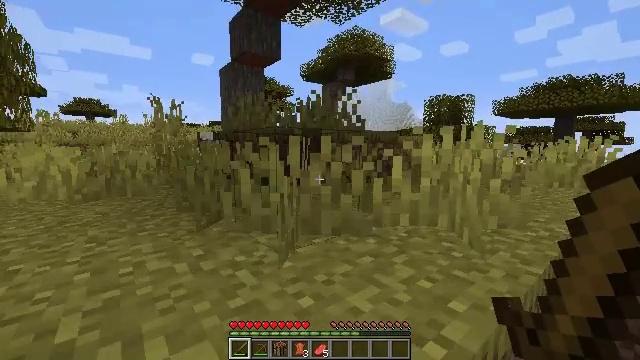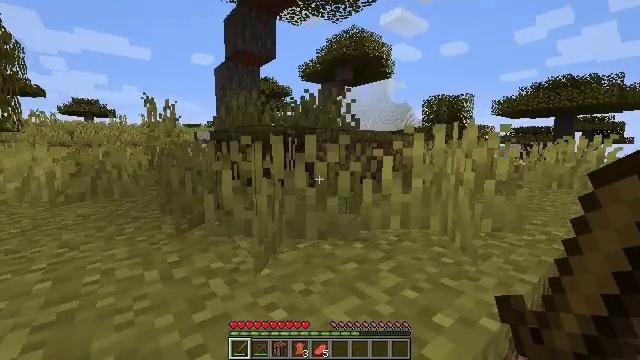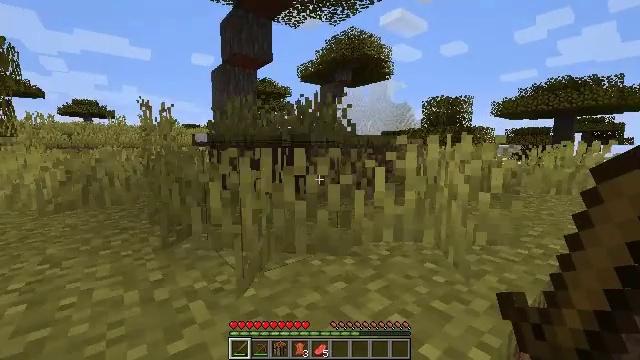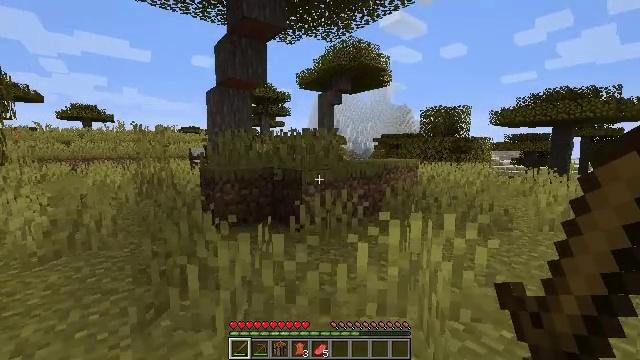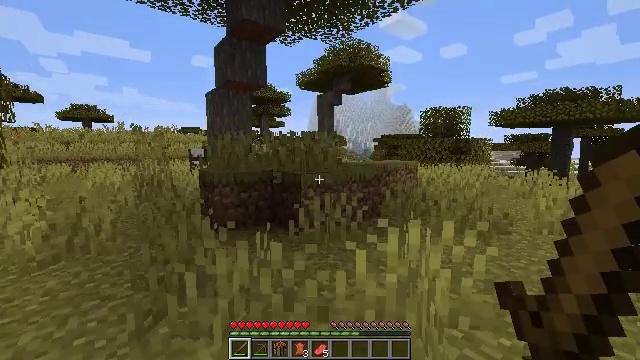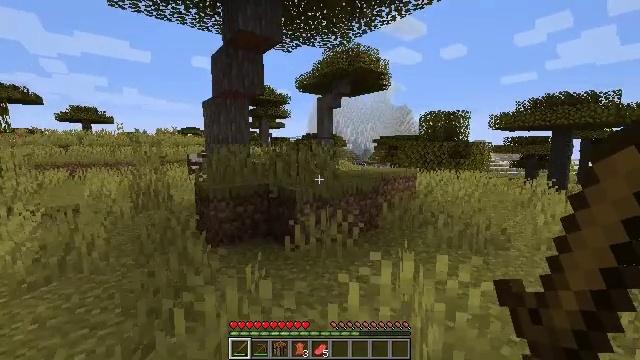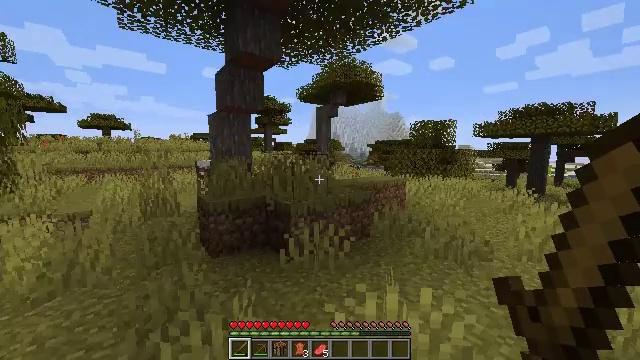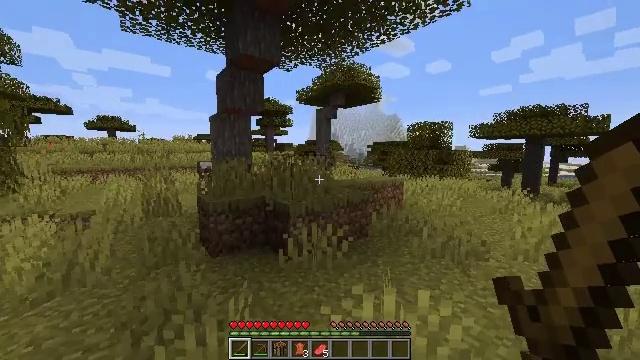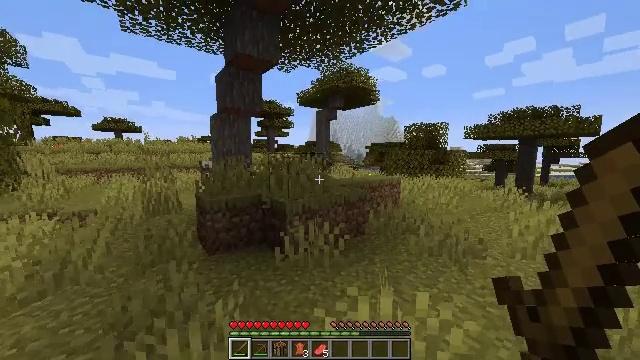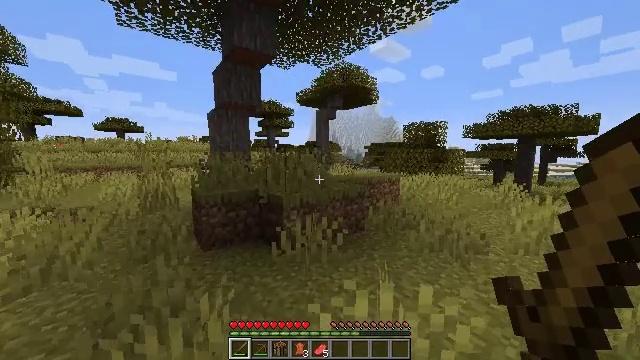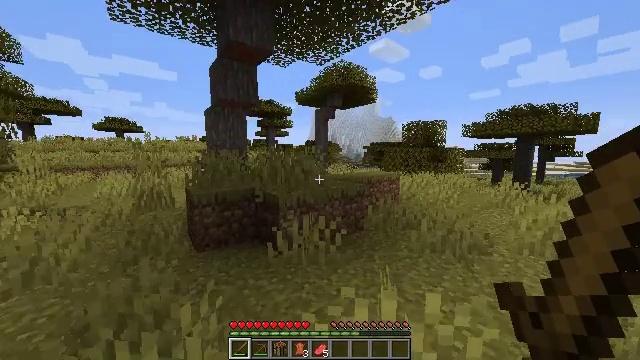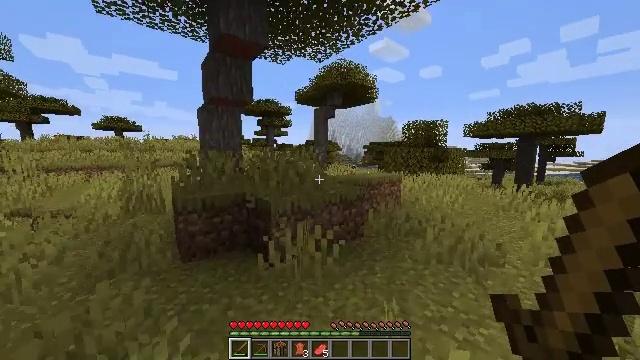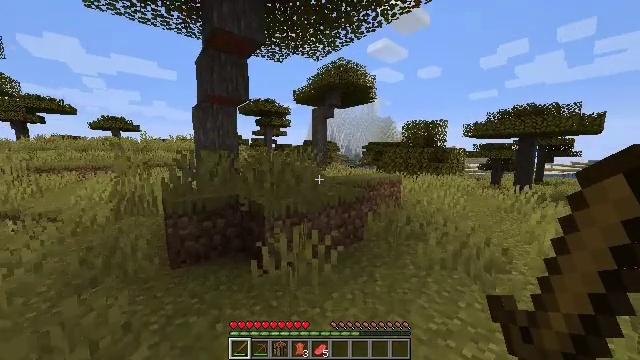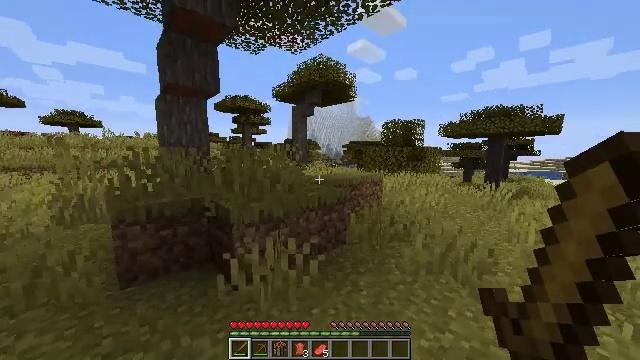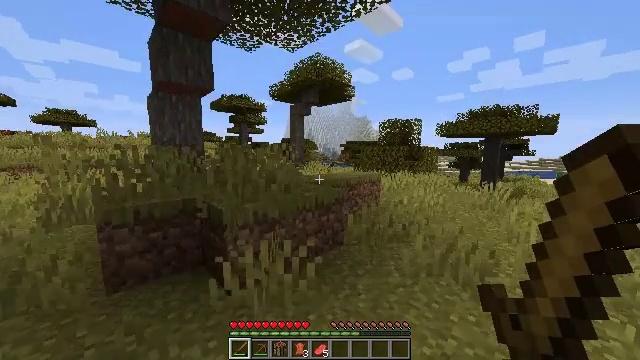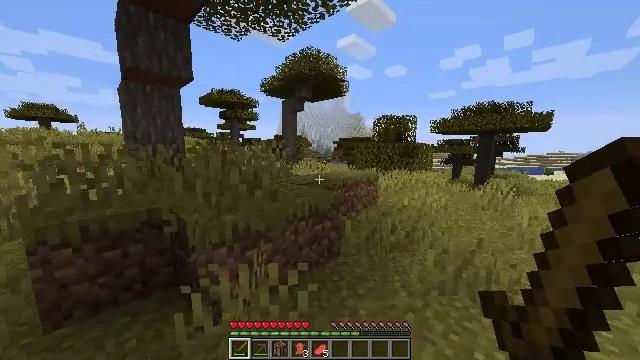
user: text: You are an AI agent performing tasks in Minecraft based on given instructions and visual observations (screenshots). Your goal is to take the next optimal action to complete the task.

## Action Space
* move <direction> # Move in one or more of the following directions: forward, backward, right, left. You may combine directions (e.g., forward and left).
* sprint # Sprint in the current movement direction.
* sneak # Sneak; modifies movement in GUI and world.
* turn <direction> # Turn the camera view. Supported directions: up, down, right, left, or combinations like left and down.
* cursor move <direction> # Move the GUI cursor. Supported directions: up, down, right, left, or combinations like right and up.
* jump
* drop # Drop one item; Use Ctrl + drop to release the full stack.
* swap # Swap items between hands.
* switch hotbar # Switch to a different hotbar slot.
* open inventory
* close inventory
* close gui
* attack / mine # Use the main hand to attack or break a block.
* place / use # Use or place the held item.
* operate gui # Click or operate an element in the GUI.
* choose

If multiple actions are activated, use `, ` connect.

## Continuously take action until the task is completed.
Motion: motion action
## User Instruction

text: Break the sugar cane.
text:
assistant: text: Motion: move forward, sprint
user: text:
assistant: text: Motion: move forward, sprint, jump
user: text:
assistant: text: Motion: move forward, sprint, jump
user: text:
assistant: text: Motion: move forward, sprint, jump
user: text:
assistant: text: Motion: move forward, sprint, jump
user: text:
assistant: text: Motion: move forward, sprint, jump
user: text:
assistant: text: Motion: move forward, sprint
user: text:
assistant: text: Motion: move forward, sprint
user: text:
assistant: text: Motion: move forward, sprint
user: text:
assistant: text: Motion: move forward, sprint
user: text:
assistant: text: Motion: move forward, sprint
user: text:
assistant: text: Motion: move forward, sprint
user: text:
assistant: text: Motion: move forward, sprint, turn right
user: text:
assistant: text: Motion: move forward, sprint
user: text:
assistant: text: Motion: move forward, sprint, turn right
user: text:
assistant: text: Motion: move forward, sprint, turn right
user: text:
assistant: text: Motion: move forward, sprint
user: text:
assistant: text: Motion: move forward, sprint
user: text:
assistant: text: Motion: move forward, sprint
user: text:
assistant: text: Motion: move forward, sprint
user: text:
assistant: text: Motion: move forward, sprint
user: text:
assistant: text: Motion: move forward, sprint, turn right and down
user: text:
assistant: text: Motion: move forward, sprint, turn right and down
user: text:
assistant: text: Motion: move forward, sprint, turn right
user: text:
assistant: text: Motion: move forward, sprint
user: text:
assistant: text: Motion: move forward, sprint
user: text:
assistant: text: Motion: move forward, sprint, turn right and up
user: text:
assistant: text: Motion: move forward, sprint
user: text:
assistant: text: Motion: move forward, sprint
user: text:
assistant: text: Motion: move forward, sprint